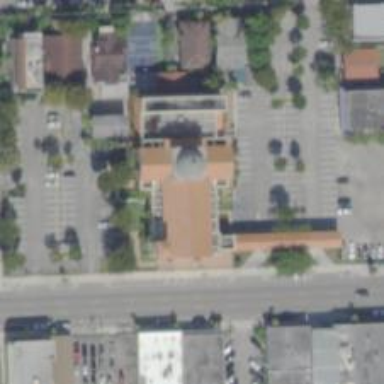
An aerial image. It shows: Place of worship.